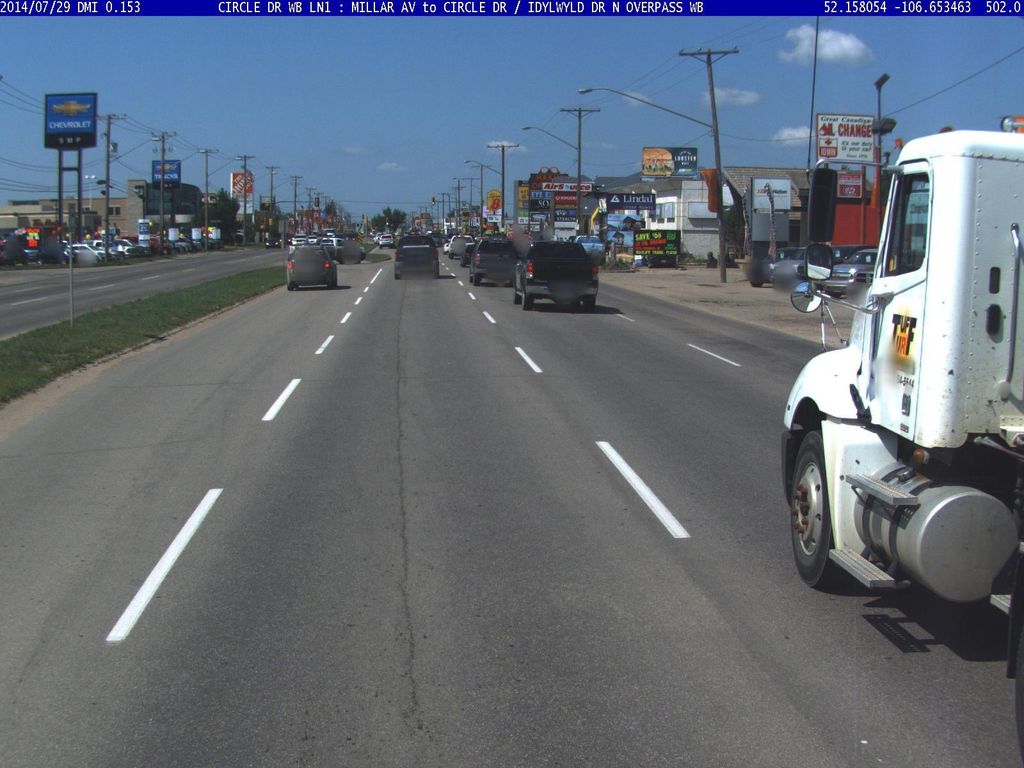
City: saskatoon